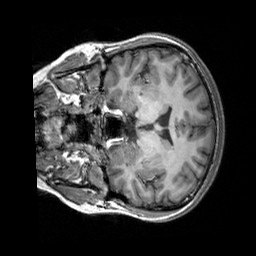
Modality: T1w
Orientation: coronal
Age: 20
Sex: female
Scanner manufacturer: siemens
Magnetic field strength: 3 T
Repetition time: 2.3 s
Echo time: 0.00303 s